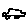
Label: car